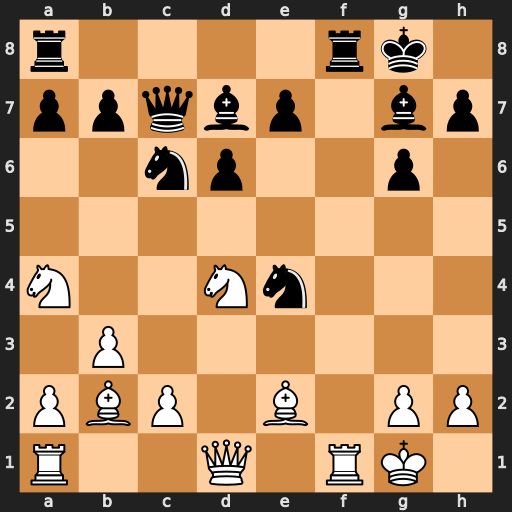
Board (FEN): r4rk1/ppqbp1bp/2np2p1/8/N2Nn3/1P6/PBP1B1PP/R2Q1RK1
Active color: w
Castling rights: -
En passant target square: -
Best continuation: Nb5 Rxf1+ Bxf1 Qa5 Qd5+ e6 Qxe4 Bxb2 Nxb2